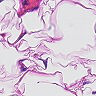
Metastatic tissue present: no